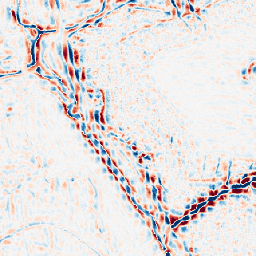
Category: wavelet
Decomposition family: wavelet_biorthogonal
Decomposition parameters: wavelet: bior4.4
level: 3
Upsampling method: area
Upsampling parameters: scale: 4
Upsampling scale: 4